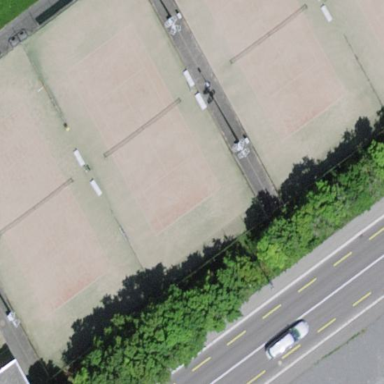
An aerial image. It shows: Tennis court in leisure pitch.